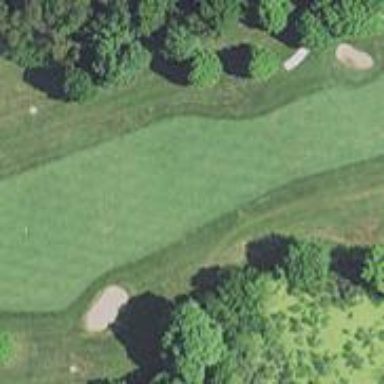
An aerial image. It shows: View of golf hole.